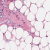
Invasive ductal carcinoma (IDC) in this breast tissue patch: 0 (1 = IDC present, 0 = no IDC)